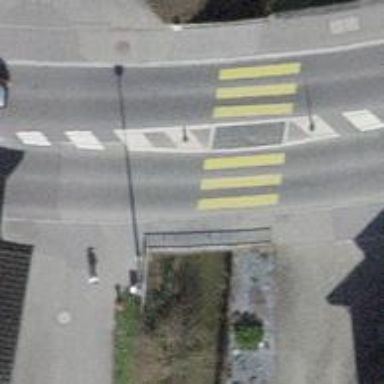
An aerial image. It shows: Sidewalk bridge over footway.